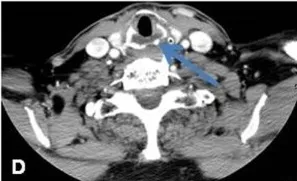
(D) CE-CT of the neck confirmed decreased size of the residual lesion, now measuring 2.5 cm x 1.0 cm x 2.0 cm (transverse by AP by craniocaudal) (blue arrow) and improved narrowing of the infraglottic airway.
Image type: radiology (ct)